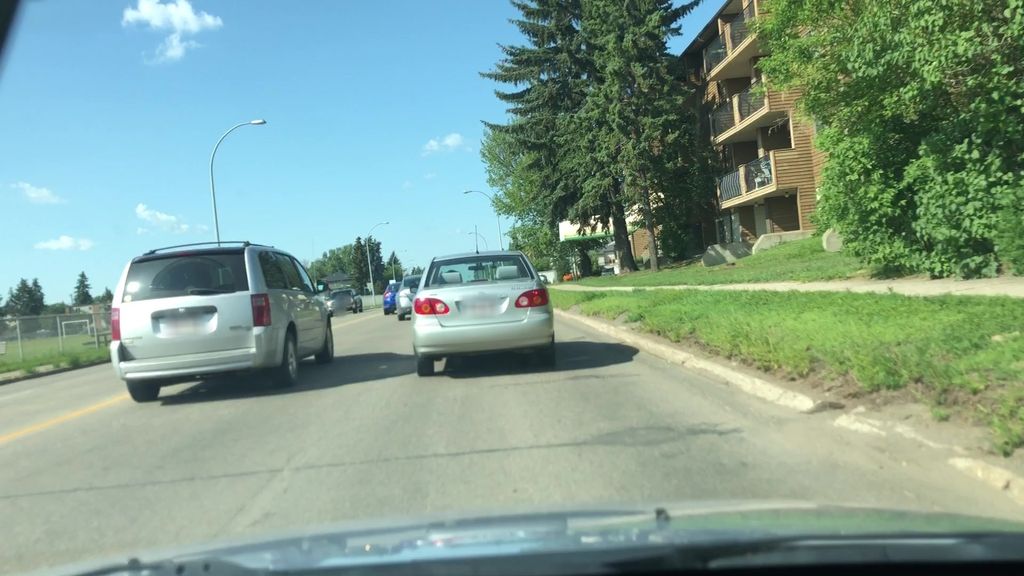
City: edmonton